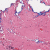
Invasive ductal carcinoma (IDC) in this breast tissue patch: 0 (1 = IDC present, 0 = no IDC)